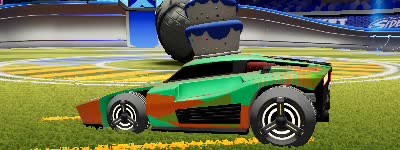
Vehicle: breakout